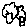
Label: tree